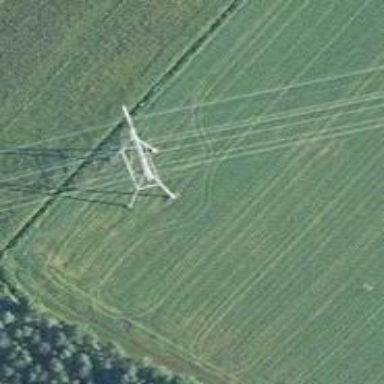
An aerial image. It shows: Power tower.